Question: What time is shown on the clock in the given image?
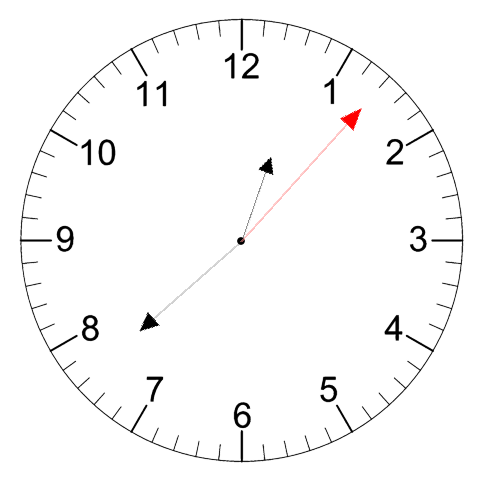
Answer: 12:38:07